Question: I get the following error when I tried to uninstall a software. I tried with multiple uninstallers, but nothing worked.

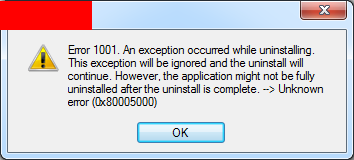
Answer: 1001 Errors are always the result of an InstallUtil custom action. Either you added a component and set the .NET Installer Class attribute to true or you consumed a merge module that has a custom action.
These custom actions are truely horrible and you should refactor your installer to not need the custom action or use a WiX DTF custom action instead.